Contrast-enhanced CT slice 58 of 99
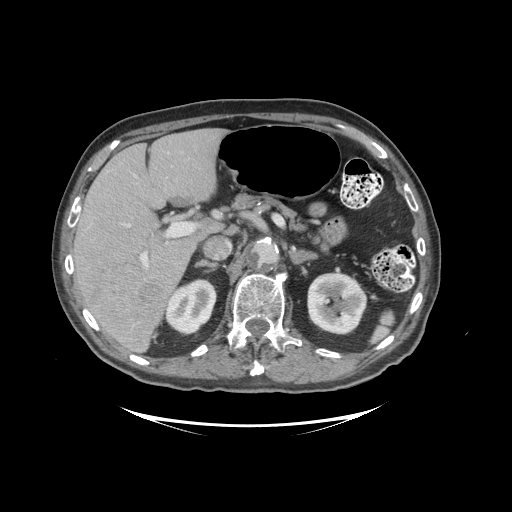
Segmented voxel counts for this case:
Liver: 818501 voxels
Tumor mass: 87028 voxels
Portal vein: 3753 voxels
Abdominal aorta: 4050 voxels